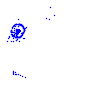
Particle: pion